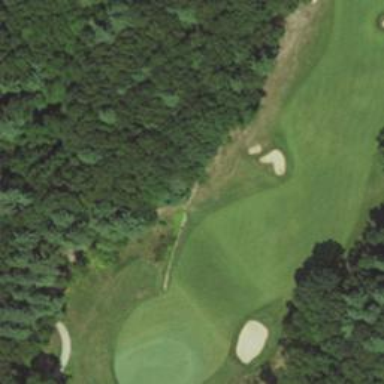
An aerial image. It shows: Golf fairway surrounded by grass.